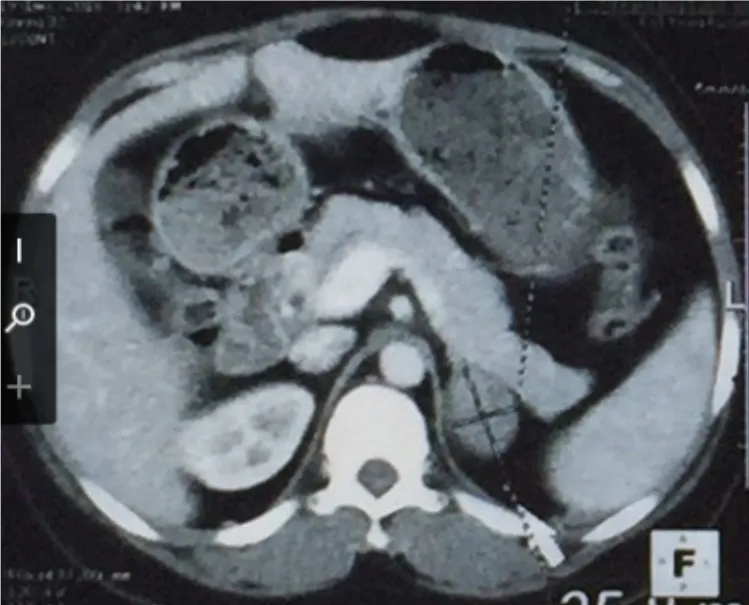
CT scan showing left adrenal mass (case 7).
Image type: radiology (ct)